Aerial crown-view tile of a tropical tree (Barro Colorado Island, Panama), acquired 20241014:
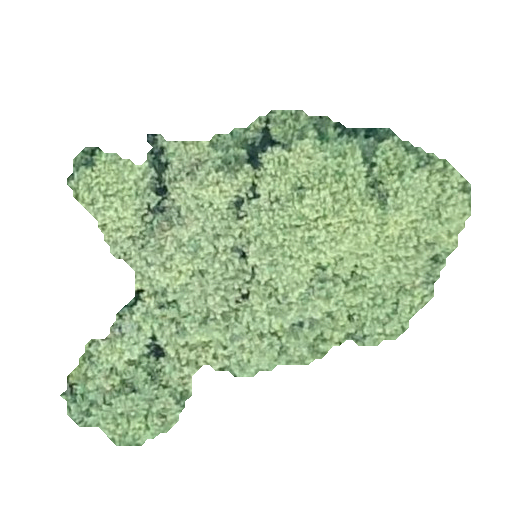
Species: Luehea seemannii
GBIF accepted scientific name: Luehea seemannii
Crown area: 130.827 m²